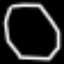
Label: octagon